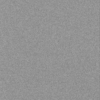
Label: dusty